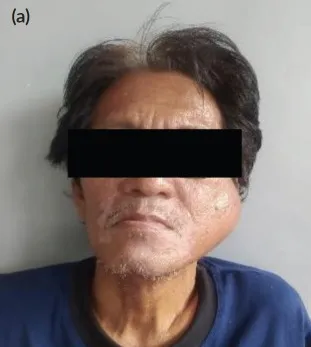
(a): Rapidly growing left facial mass associated with occasional pain and trismus.
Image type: medical_photograph (oral_photograph)